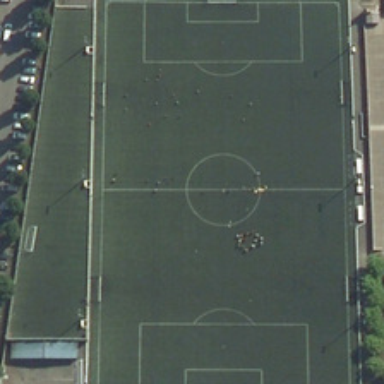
The football field next to a road with cars stopping in it .